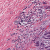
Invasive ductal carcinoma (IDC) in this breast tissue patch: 1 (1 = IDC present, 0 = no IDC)